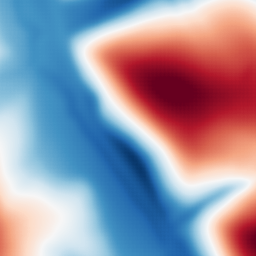
Category: multiscale
Decomposition family: dog
Decomposition parameters: sigma_low: 5
sigma_high: 100
Upsampling method: sinc_hamming
Upsampling parameters: scale: 2
kernel_size: 4
Upsampling scale: 2